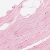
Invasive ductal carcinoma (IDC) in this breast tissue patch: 0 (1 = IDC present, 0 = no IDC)